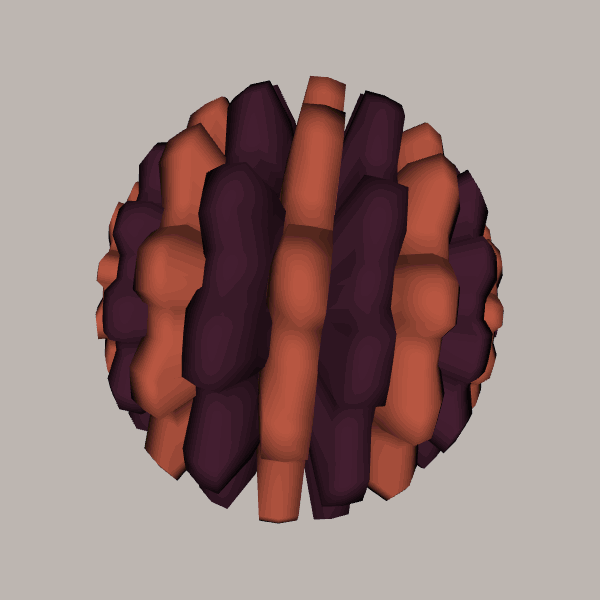
Background: light